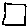
Label: square